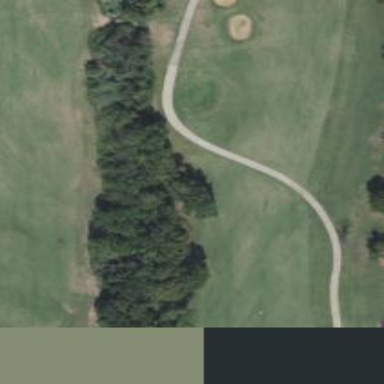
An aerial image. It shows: Golf hole.